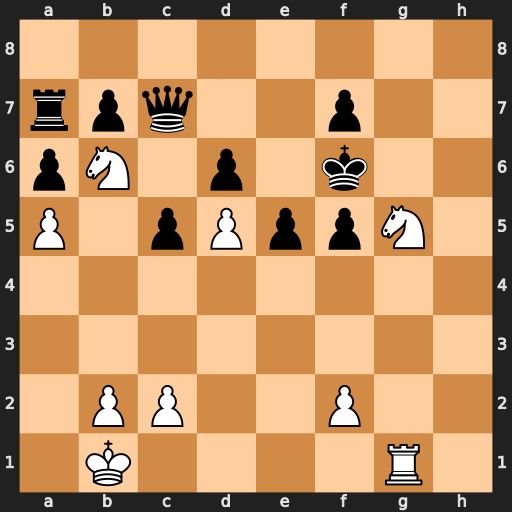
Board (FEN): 8/rpq2p2/pN1p1k2/P1pPppN1/8/8/1PP2P2/1K4R1
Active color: w
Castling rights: -
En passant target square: -
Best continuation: Nh7+ Ke7 Rg8